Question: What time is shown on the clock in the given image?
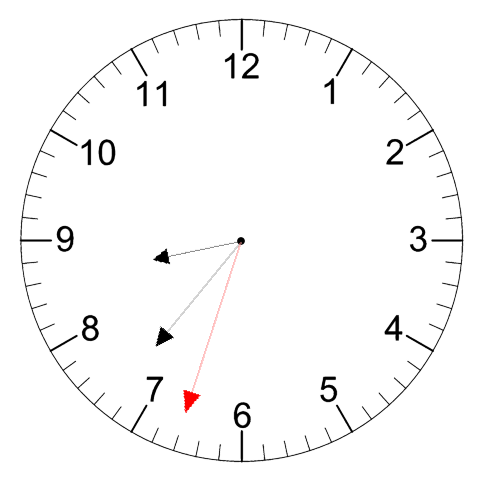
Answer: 08:36:33